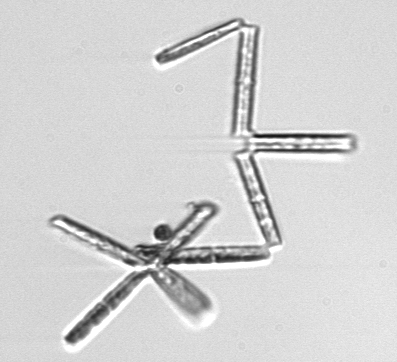
Label: Thalassionema